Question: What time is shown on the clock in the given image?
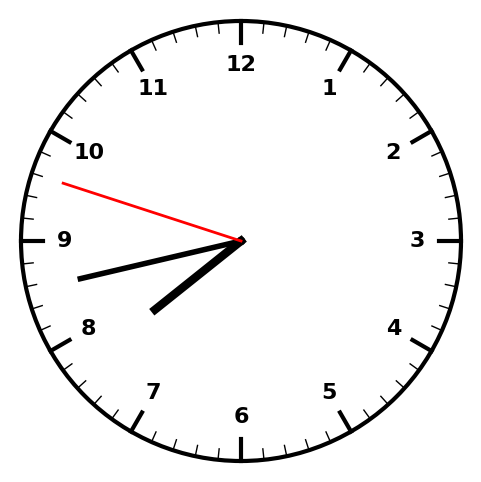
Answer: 07:42:48